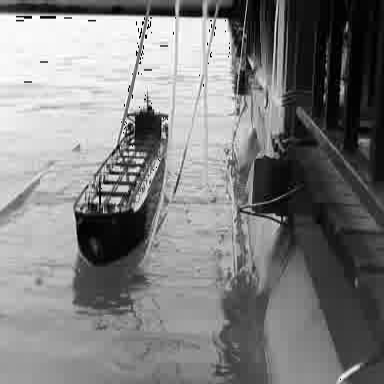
There is a liner in the infrared image.